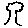
Label: tree